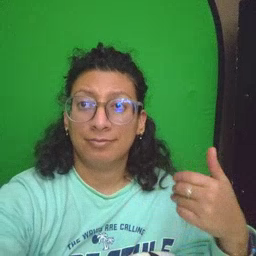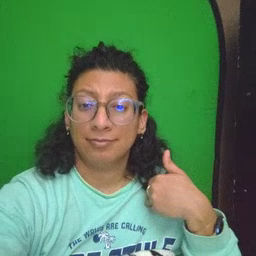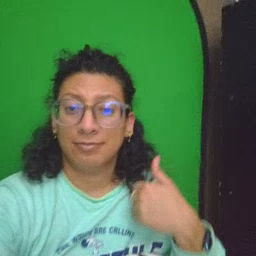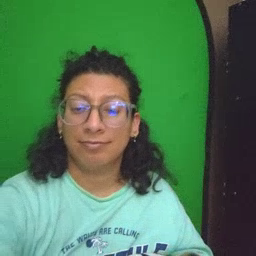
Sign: have